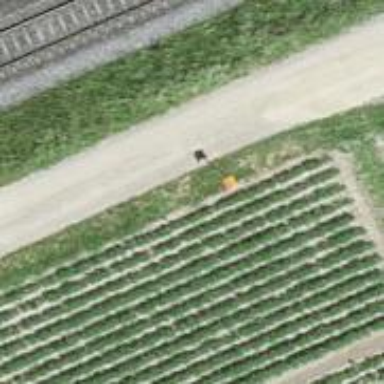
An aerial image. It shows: Orange aerial marker.